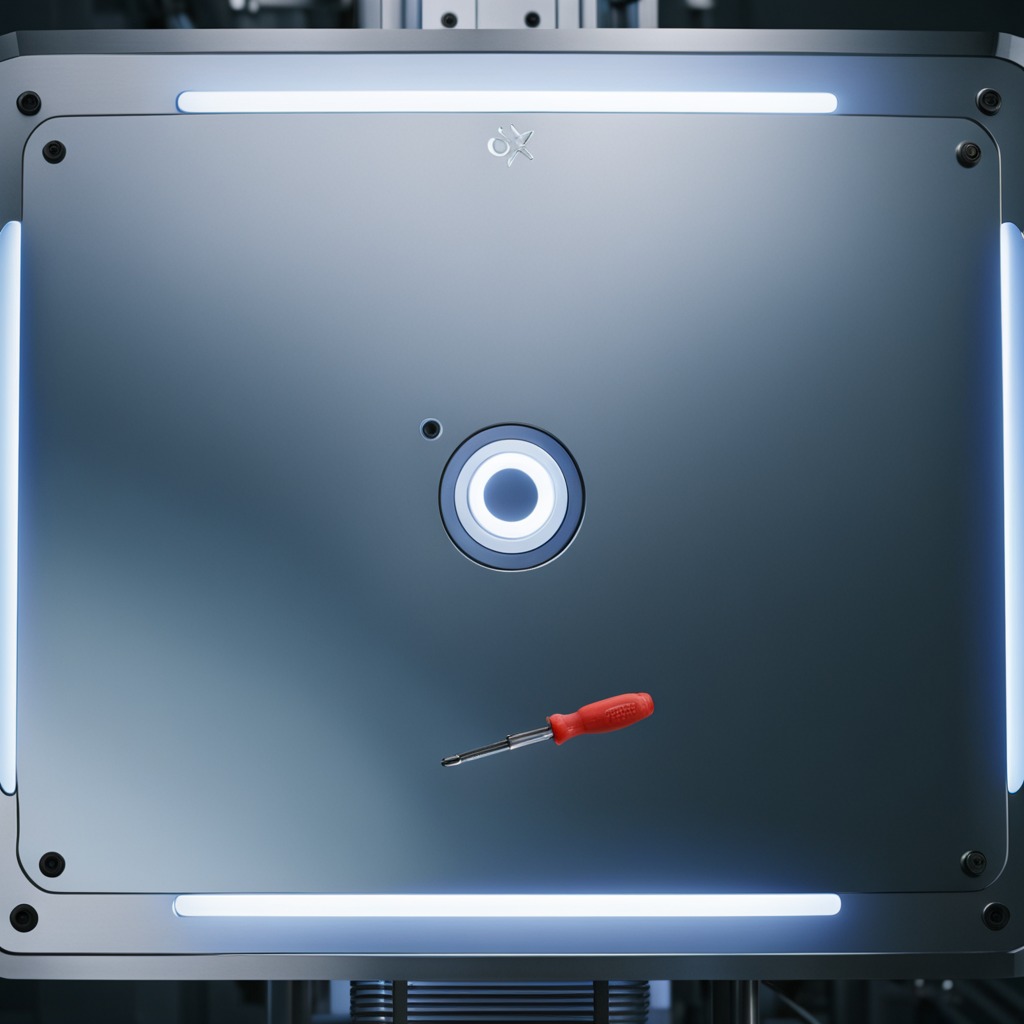
A screwdriver is lying on the metal table in the machine shop under fluorescent lights.